Question: I've got 2 relevant form fields, country code and country (here the field "Land" is suppossed to be the country code.)

Now I want the value of country code to populate when I select a country and vice versa, that country is selected when I enter a country code. The value from the option for the country is the country code.
I tried something like the following which correctly populates the country code based on the selected field but I don't now how to make it the other way round, how to set the selected element in the option for a country code that was entered.
'''
<div class="fl20">Land:</div>
<div class="fl40"><input type="text" size="2" id="landkod1" "value="<%if (ansokanInfo.getUppfinnareList().contains(editPerson) || ansokanInfo.getSokandeList().contains(editPerson) ){out.write(editPerson.getLandKod());} %>" name="<%= PandoraFieldConstants.FIELD_LANDKOD %>">&nbsp;
<select name="<%= PandoraFieldConstants.FIELD_LAND %>" onchange=document.getElementById('landkod1').value=this.value>
<%
for(Land land: pc.getLander()) {
%>
<option value="<%=land.getLandKod()%>"><%=land.getLandNamn()%></option>
<%
}
%>
</select>
'''
Can you tell how it should be done?
Thank you
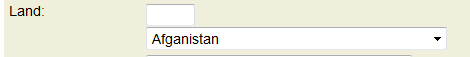
Answer: Since you've tagged this as javascript and html, I'm going to assume you want a solution based on it. I'm also going to assume you can use jquery, because frankly, its a lot easier for me.
'''
$('#landkod1').change(function(){
//assuming your land combo has an id - "landSelect"
var selectElement = $('#landSelect'),
me = $(this), val = me.val().trim();
selectElement.find('option').each(function(i, item){
var self = $(item), selfVal = self.val();
if(selfVal === val){
selectElement.val(selfVal);
return false;//break out of the each loop
}
});
});
'''
<URL>